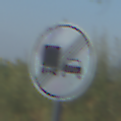
Verkehrszeichen: EndeUeberholverbotKraftfahrzeuge
Umgebung: Outdoor, RoadRail
Tageszeit: MorningAfternoon
Wetter: Clear
Licht: Natural
Jahreszeit: NotSpecified
Kontrast: HighContrast